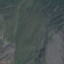
Land use / land cover: HerbaceousVegetation